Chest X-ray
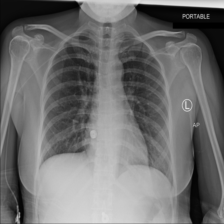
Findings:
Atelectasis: negative
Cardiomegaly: negative
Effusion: negative
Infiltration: negative
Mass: negative
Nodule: negative
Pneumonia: negative
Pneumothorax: negative
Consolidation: negative
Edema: negative
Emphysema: negative
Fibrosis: negative
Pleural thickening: negative
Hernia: negative